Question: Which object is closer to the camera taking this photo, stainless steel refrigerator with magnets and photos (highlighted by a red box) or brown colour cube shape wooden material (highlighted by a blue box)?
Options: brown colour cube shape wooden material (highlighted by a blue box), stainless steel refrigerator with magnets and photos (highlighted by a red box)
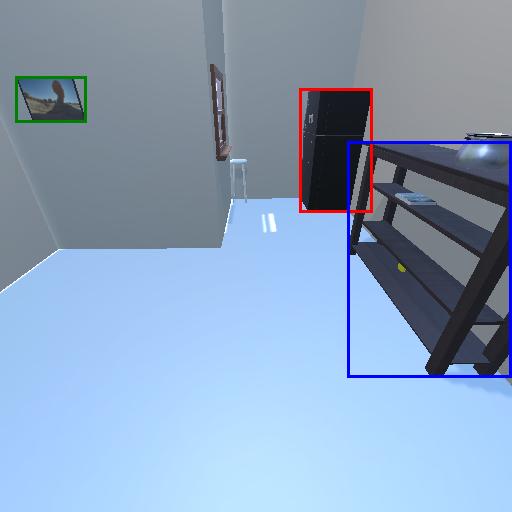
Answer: brown colour cube shape wooden material (highlighted by a blue box)